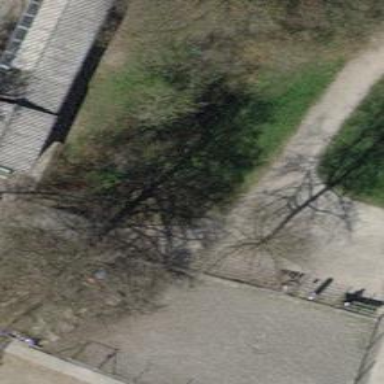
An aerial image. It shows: Footway with pebblestone surface.